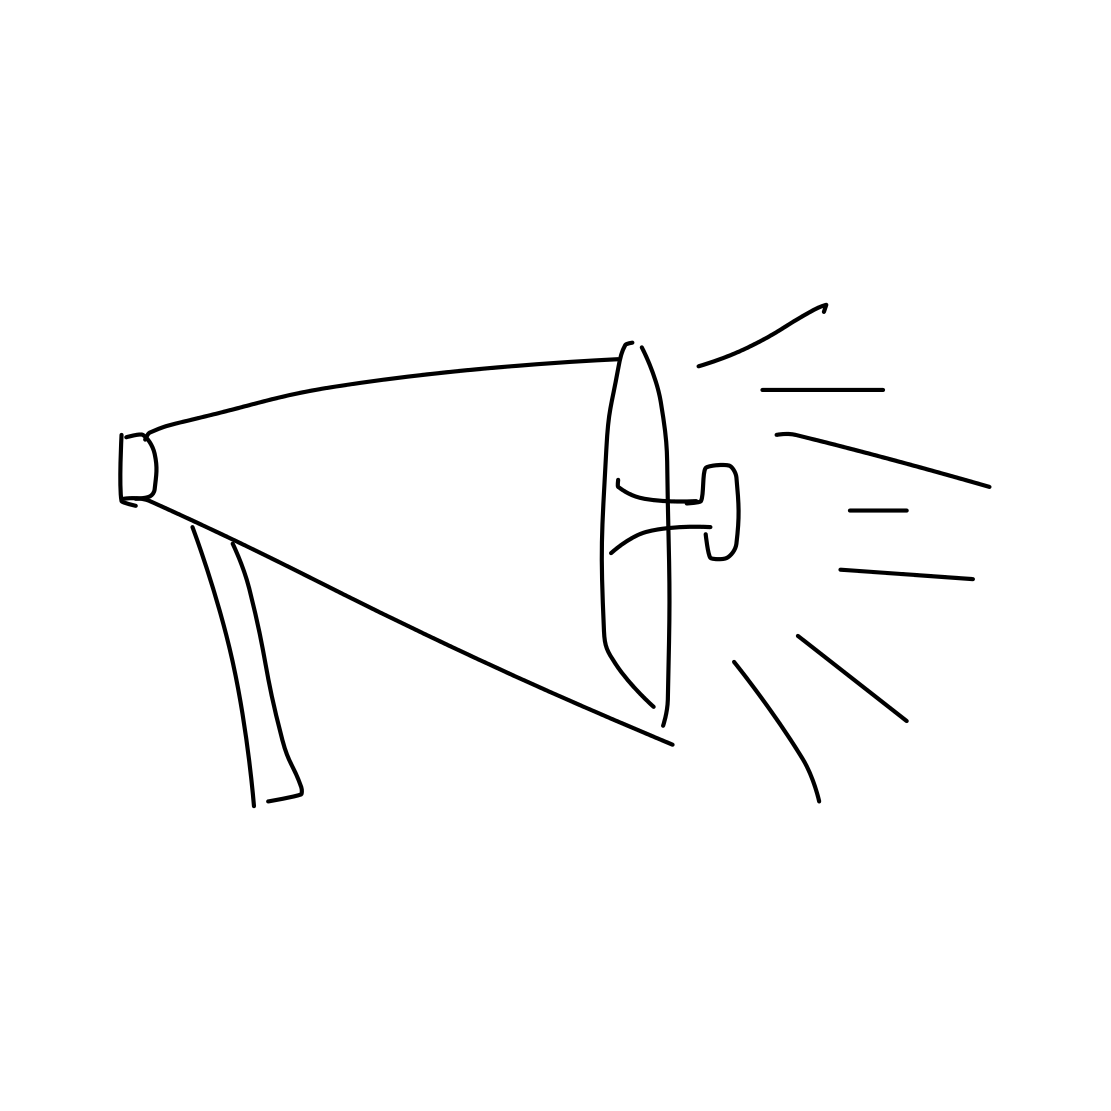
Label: megaphone